Question: I installed MS Search Server Express and crawl some Ektron documents and those documents are successfully indexed.
Next when I tried to search I got the following error.

I also installed some hot-fixes as suggested by several websites. However, this error still throws, when I try to search my documents.
Do you have any idea?
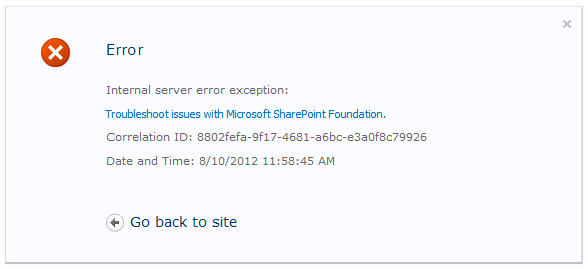
Answer: I had this happen and ended up going to the search manager site - something like yourhost:1234 or some other port. Once there, you navigate to the search service configuration screen and you'll notice the database connections, etc at the bottom. An Ektron support person had me create a new configuration and delete the old one. This actually drops the tables in SQLServer and creates new tables with long numbers at the end of the table names. After doing this, it all started working again. You can always drop your Sharepoint* tables, register your site again and do a full crawl to start over.